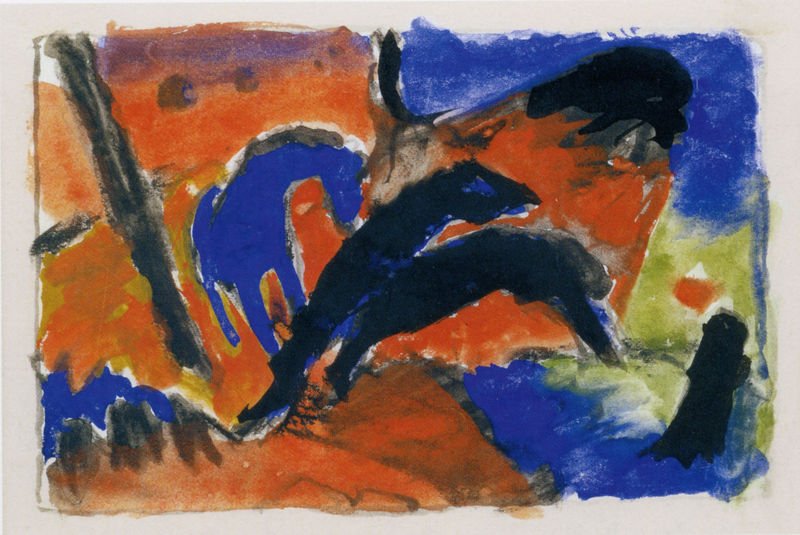
Titel: Springende Pferde
Künstler: Franz Marc
Institution: (Privatsammlung)
Schlagwörter: baum, berg, blau, dunkel, hand, himmel, körper, meer, vogel, wasser, weiß, wolf, aquarell, bäume, gelb, grün, landschaft, menschen, braun, bunt, grau, hell, licht, lichter, orange, schwarz, skizze, gras, rot, tier, tiere, wiese, zaun, beige, expressionismus, flächig, malerei, muster, augen, mensch, rahmen, öl, feld, felder, gräser, natur, stamm, weide, pastos, sonne, wiesen, auge, blatt, kontrast, esel, pferd, pferde, pony, reiter, beine, hellblau, mähne, bein, farbig, schiff, papier, moderne, laufen, abstrakt, berge, farben, fläche, flächen, modern, farbe, formen, lila, wasserfarbe, linien, koppel, naiv, bug, dampfer, duktus, dunkelblau, spielen, ölfarbe, ölfarben, striche, tusche, wasserfarben, weiden, münchen, vulkan, linie, farbflächen, farbfläche, form, strich, koloriert, entwurf, farbauftrag, franz, tinte, hirsch, reh, springen, balu, farbfelder, rabe, postkarte, tiermalerei, stier, geometrie, blauer reiter, kandinsky, geist, blauer, frabe, aquarellfarbe, franz marc, marc, murnau, farbfeld, fohlen, blaue pferde, blaues pferd, gebrochen, aquarellfarben, delfine, delphine, expressionimus, macke alla, 19. jahrhundert, l, pferd marc munau esxpessionismus